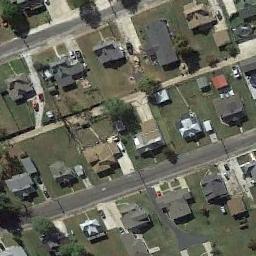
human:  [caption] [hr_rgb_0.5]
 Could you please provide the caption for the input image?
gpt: The medium residential is on the grass next to the road .

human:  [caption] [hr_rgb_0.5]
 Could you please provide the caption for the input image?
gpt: On the left of the house in the mid-sized residential area is a vacant lot .

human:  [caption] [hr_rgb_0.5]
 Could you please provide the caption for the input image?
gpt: A lot of buildings are in medium residential area .

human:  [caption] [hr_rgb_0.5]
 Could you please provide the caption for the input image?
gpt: The medium residential area has some houses arranged in lines and trees on the grass and some roads go through the medium residential area .

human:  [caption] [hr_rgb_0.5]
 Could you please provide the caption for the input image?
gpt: There are some buildings on green lawns on the medium residential area .